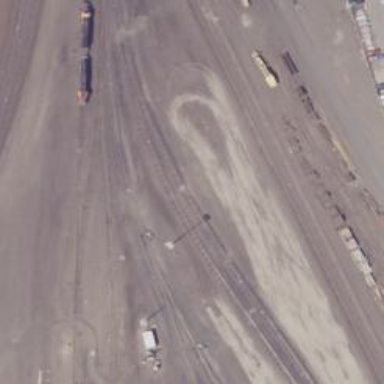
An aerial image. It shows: Railway yard used for servicing trains.